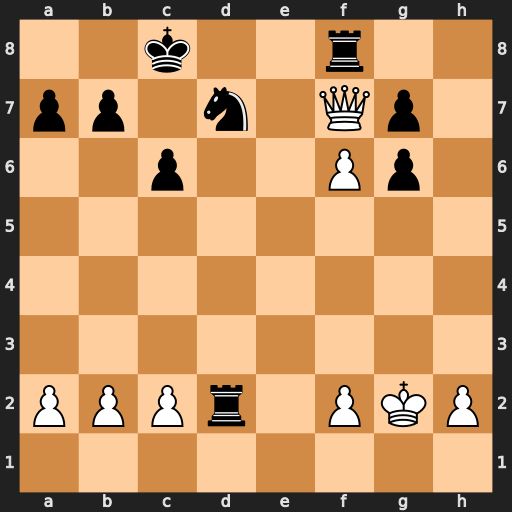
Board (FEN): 2k2r2/pp1n1Qp1/2p2Pp1/8/8/8/PPPr1PKP/8
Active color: w
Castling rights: -
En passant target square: -
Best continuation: Qxf8+ Nxf8 fxg7 Rd8 g8=Q